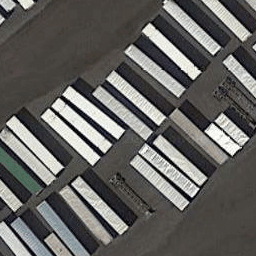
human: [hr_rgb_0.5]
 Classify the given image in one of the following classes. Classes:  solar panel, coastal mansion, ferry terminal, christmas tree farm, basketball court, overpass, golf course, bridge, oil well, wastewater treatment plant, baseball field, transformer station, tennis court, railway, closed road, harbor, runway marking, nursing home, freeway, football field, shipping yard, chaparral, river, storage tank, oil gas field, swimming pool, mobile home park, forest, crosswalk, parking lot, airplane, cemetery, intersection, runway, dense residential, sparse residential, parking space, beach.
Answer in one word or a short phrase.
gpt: shipping yard